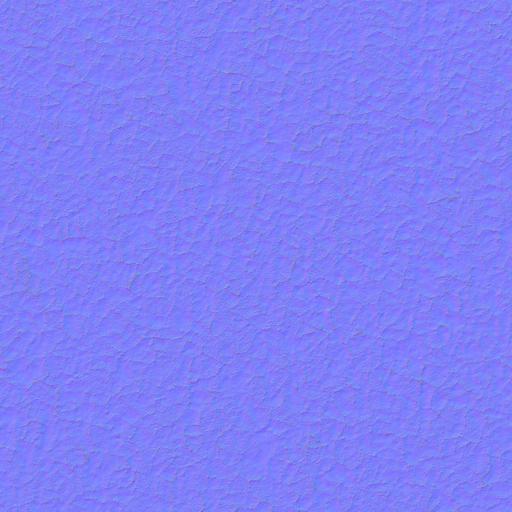
cloth leather smooth white